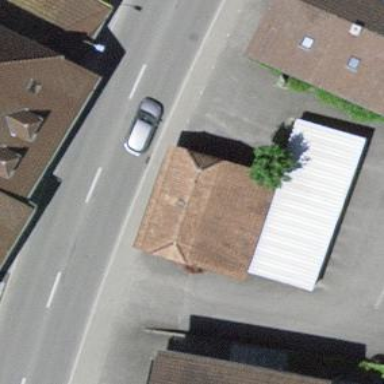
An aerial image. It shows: Warehouse building.